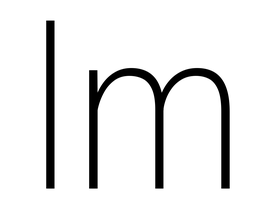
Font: Roboto_Condensed_ExtraLight